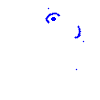
Particle: pion